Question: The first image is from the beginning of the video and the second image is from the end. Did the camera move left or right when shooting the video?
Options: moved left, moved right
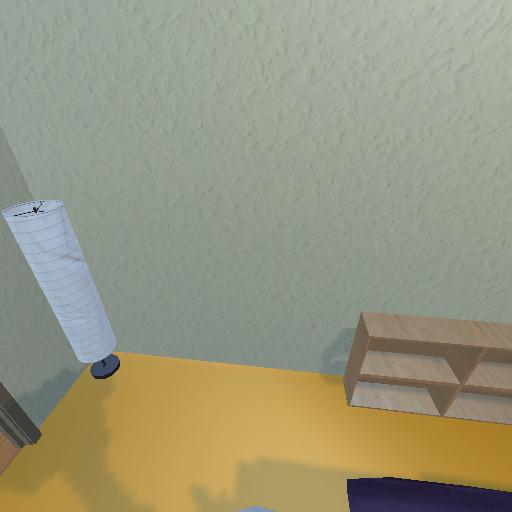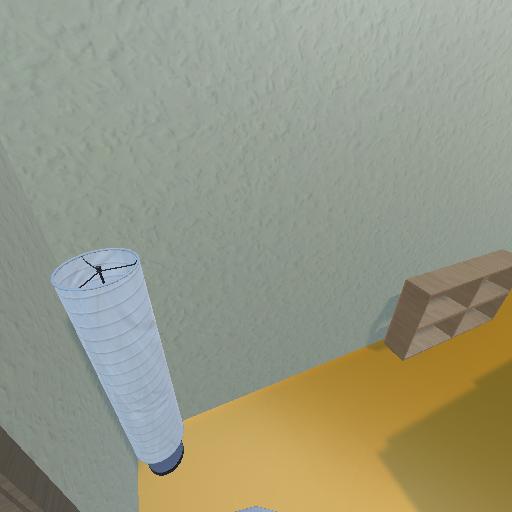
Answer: moved left